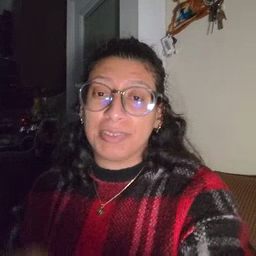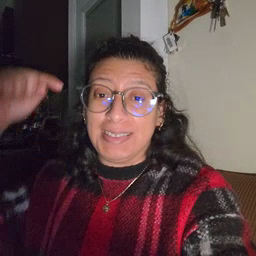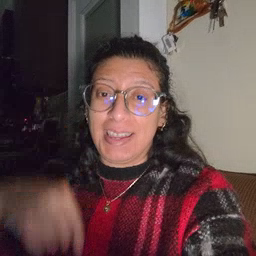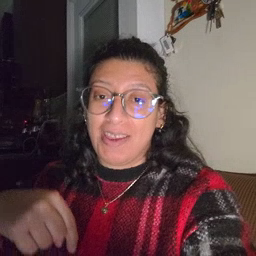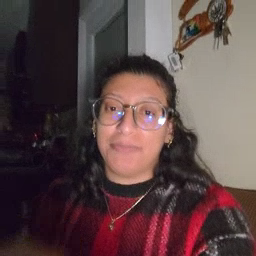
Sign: down